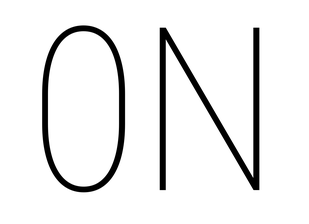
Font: Roboto_Condensed_Thin